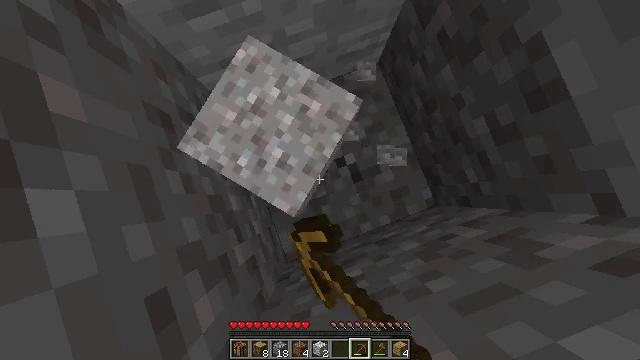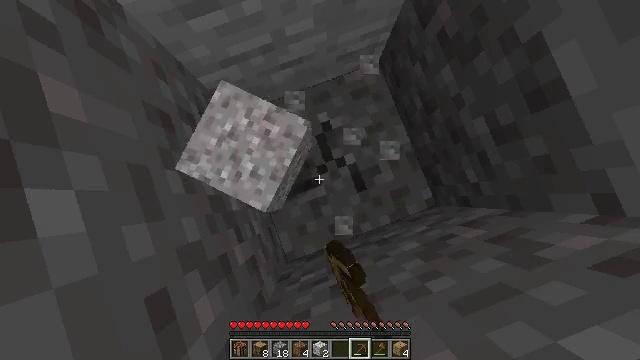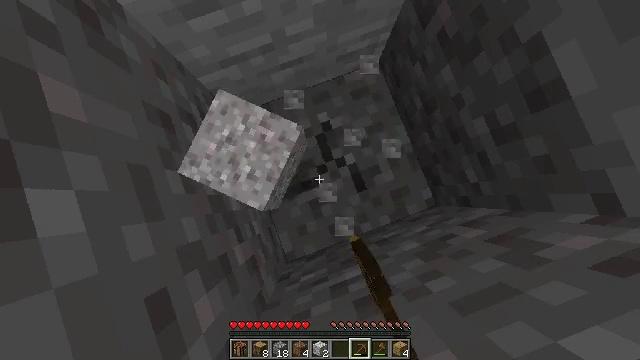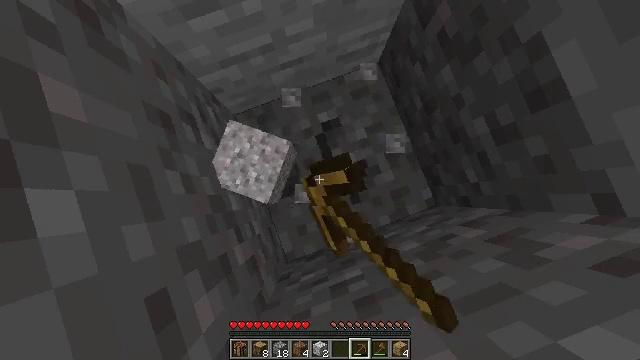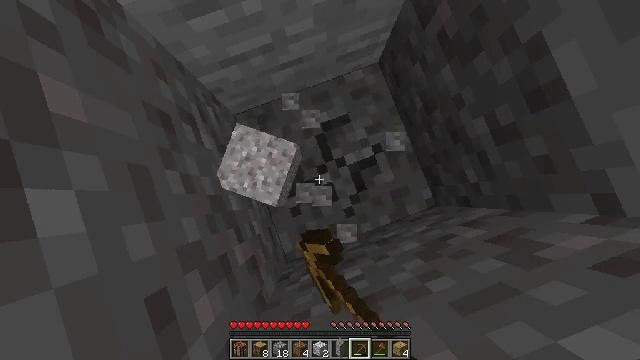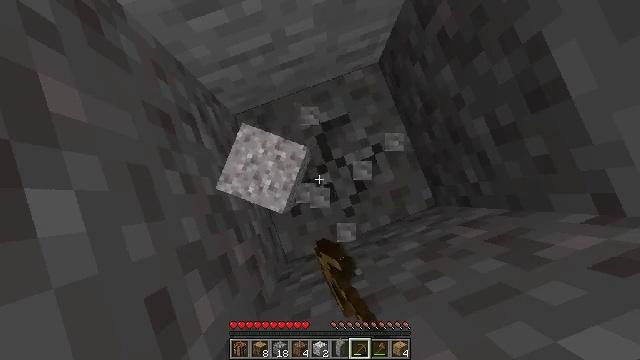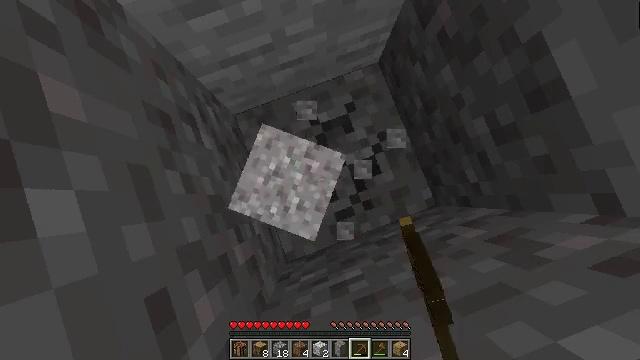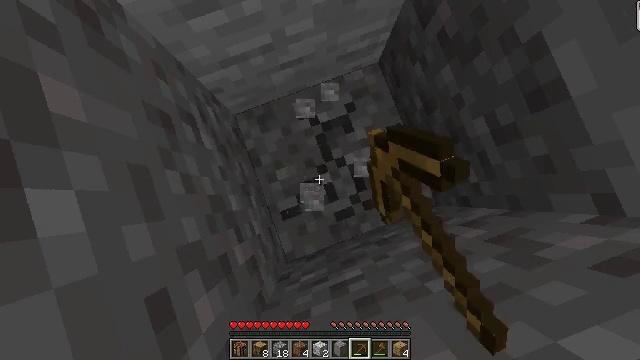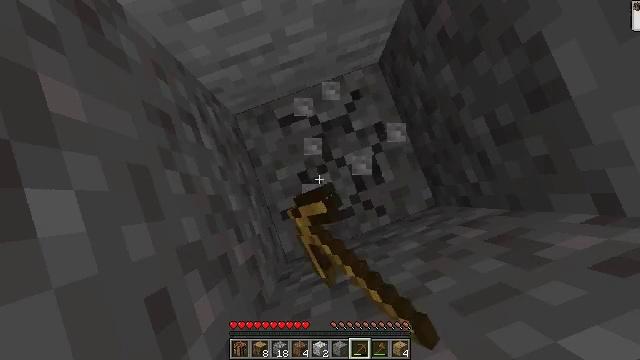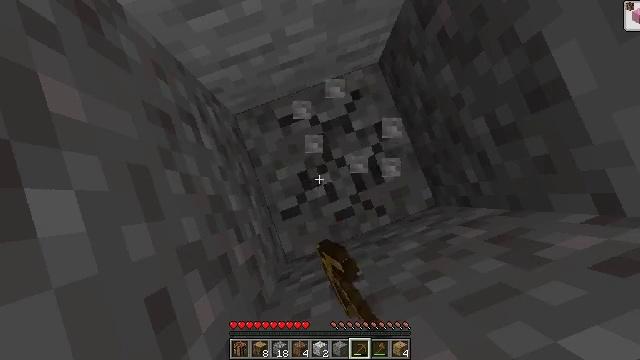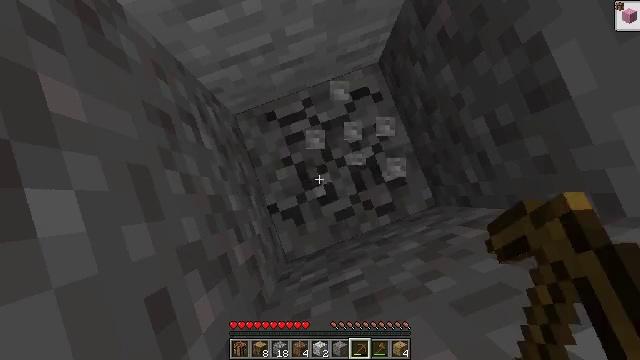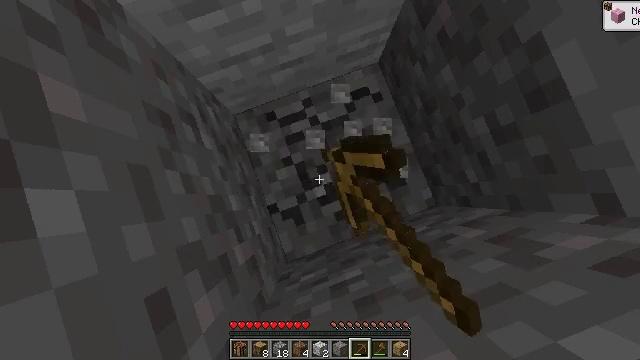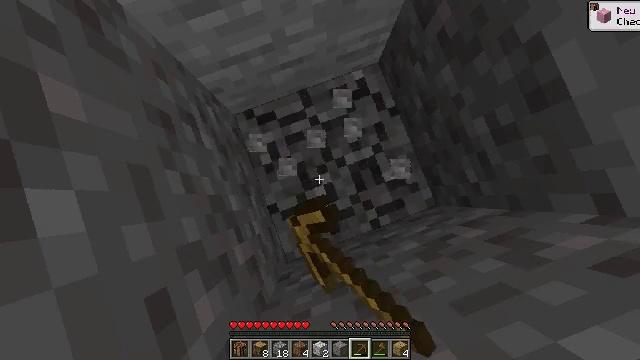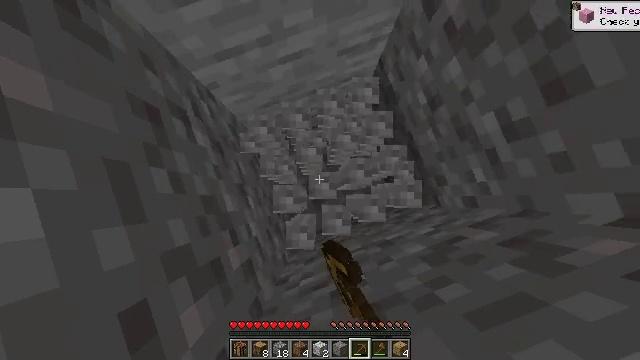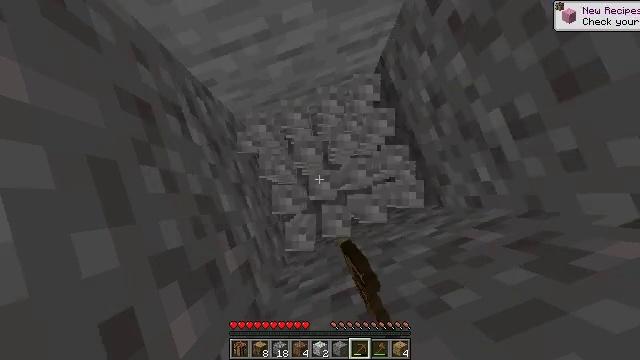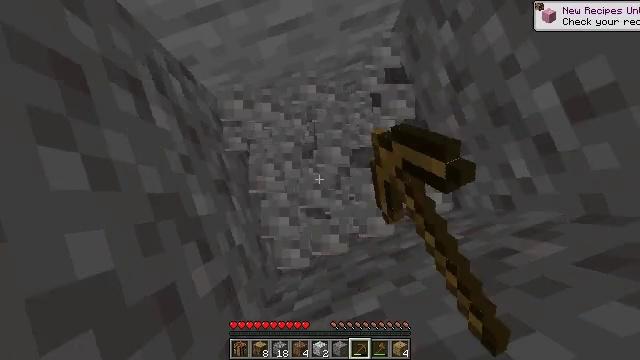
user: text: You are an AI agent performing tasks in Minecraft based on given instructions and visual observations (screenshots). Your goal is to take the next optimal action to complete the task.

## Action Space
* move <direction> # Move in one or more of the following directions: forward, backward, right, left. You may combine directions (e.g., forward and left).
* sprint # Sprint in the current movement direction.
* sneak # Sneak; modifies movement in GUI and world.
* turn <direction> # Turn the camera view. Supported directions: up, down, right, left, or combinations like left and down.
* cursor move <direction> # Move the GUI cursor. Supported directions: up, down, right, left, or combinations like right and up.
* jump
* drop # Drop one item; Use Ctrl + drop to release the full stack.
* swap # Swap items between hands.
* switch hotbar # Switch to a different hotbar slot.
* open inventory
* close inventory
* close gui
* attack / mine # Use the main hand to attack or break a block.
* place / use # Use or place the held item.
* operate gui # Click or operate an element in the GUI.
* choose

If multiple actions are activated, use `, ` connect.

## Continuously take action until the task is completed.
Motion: motion action
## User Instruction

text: Mine gravel from the ground.
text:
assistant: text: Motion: attack / mine
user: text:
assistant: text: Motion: attack / mine
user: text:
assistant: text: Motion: attack / mine
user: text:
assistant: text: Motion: attack / mine
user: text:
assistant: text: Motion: attack / mine
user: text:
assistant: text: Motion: attack / mine
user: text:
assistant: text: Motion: attack / mine
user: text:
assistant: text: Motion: attack / mine
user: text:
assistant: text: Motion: attack / mine
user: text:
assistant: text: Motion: attack / mine
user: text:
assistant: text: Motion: attack / mine
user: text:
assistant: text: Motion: attack / mine
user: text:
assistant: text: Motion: attack / mine
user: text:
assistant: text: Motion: attack / mine
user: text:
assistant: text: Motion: attack / mine
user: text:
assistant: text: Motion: attack / mine
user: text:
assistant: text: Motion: attack / mine
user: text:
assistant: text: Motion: attack / mine
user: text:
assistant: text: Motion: attack / mine
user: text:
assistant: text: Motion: attack / mine
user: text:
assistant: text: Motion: attack / mine
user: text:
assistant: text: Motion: attack / mine
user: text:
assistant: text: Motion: attack / mine
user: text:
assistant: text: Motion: attack / mine
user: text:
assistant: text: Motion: attack / mine
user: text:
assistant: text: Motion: attack / mine
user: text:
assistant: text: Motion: attack / mine
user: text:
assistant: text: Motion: attack / mine
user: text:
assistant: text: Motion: attack / mine
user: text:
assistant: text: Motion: attack / mine